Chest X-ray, PA view. Patient: 55 years old, sex F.
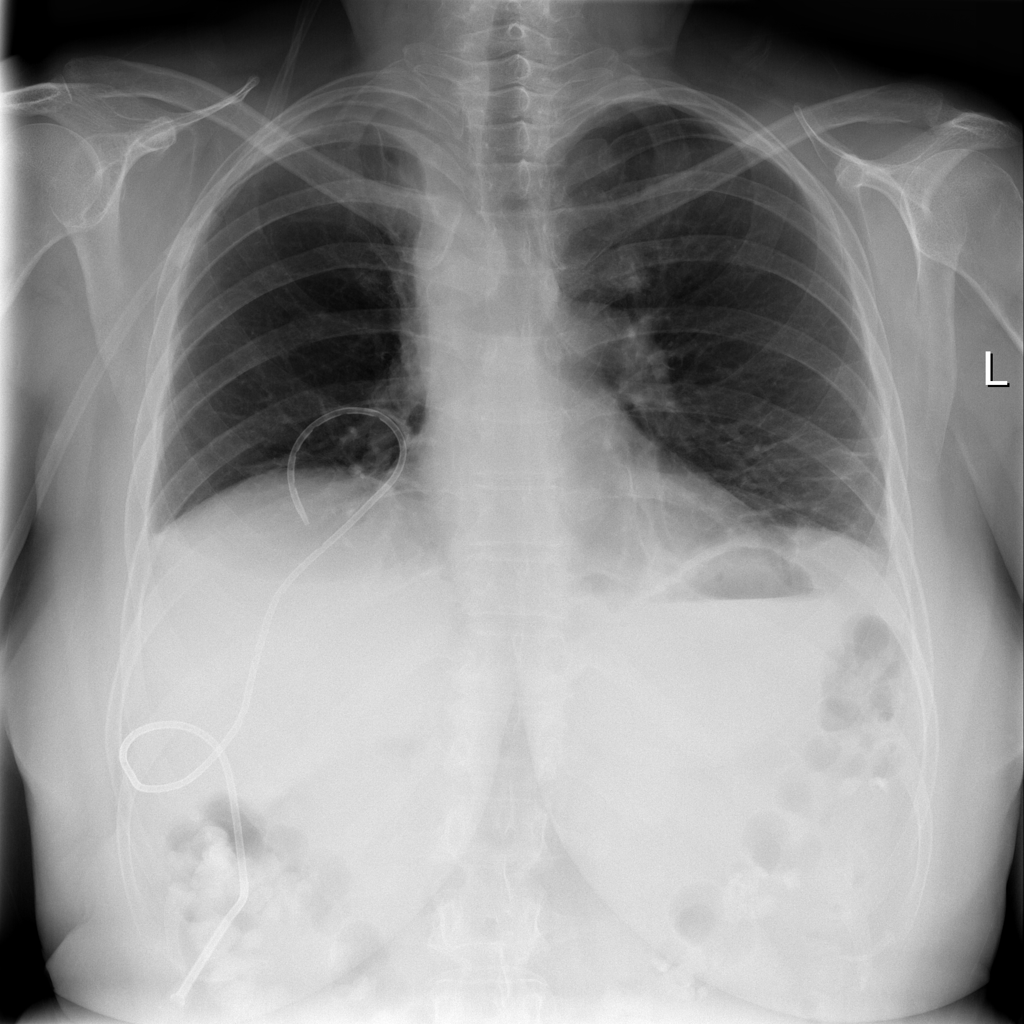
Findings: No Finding